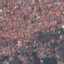
Label: Residential